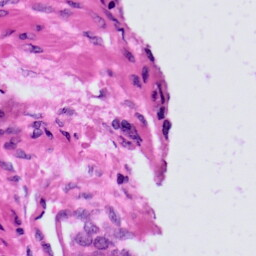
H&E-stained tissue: Prostate